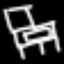
Label: chair